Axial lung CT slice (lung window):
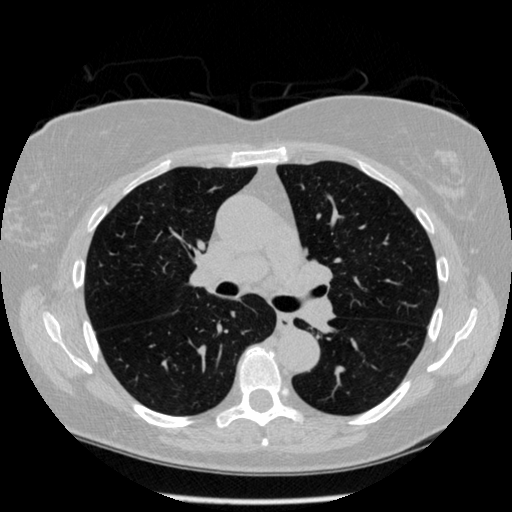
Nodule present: no